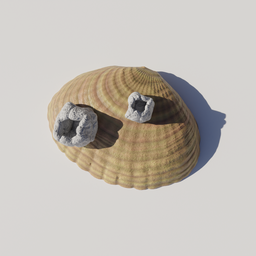
Label: animals